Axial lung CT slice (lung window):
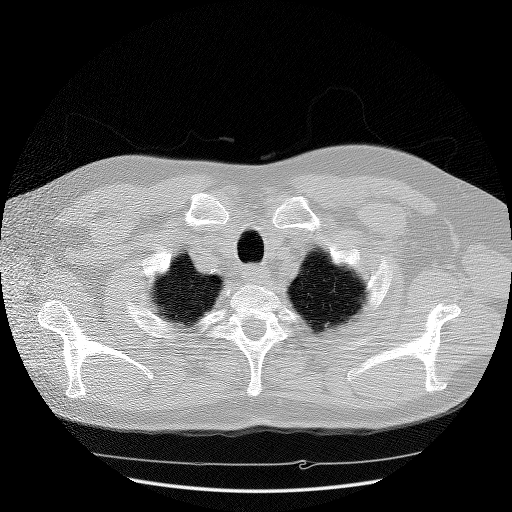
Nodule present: no